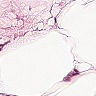
Metastatic tissue present: no